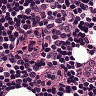
Metastatic tissue present: no